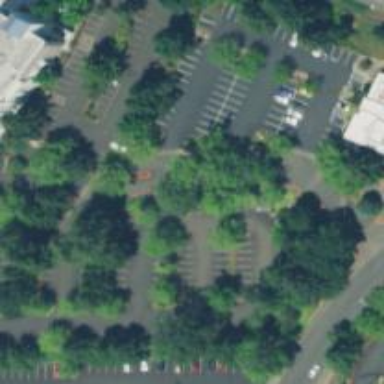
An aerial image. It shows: Parking area.